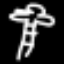
Label: palm tree